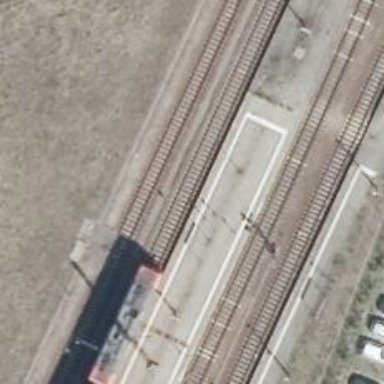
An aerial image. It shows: Railway signal.